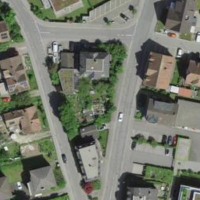
EUNIS habitat code: 54
Species observed at this site:
Verbascum thapsus